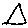
Label: triangle